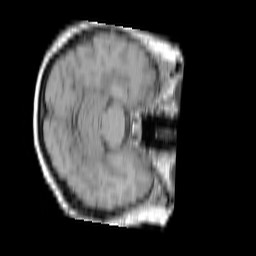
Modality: T1w
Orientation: axial
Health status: ill
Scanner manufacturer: siemens
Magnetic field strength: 3 T
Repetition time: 0.4 s
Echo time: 0.00272 s